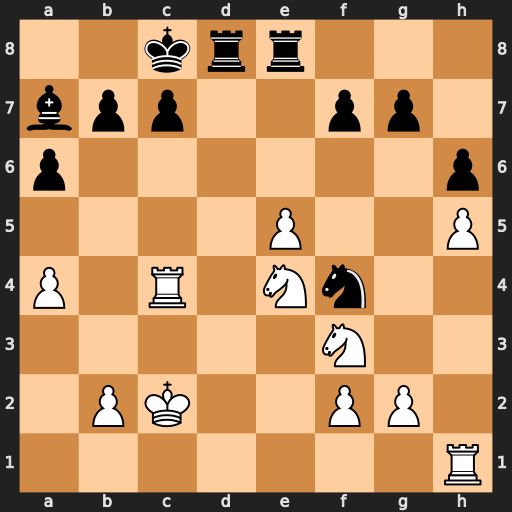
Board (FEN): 2krr3/bpp2pp1/p6p/4P2P/P1R1Nn2/5N2/1PK2PP1/7R
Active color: w
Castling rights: -
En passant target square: -
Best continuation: Nd6+ Rxd6 exd6